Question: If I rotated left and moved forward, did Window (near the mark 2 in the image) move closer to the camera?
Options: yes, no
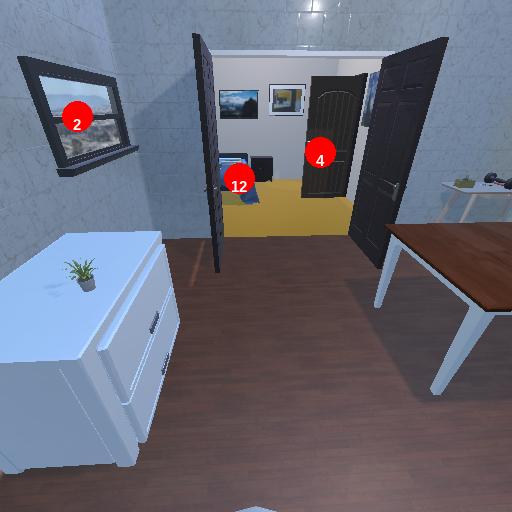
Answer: yes